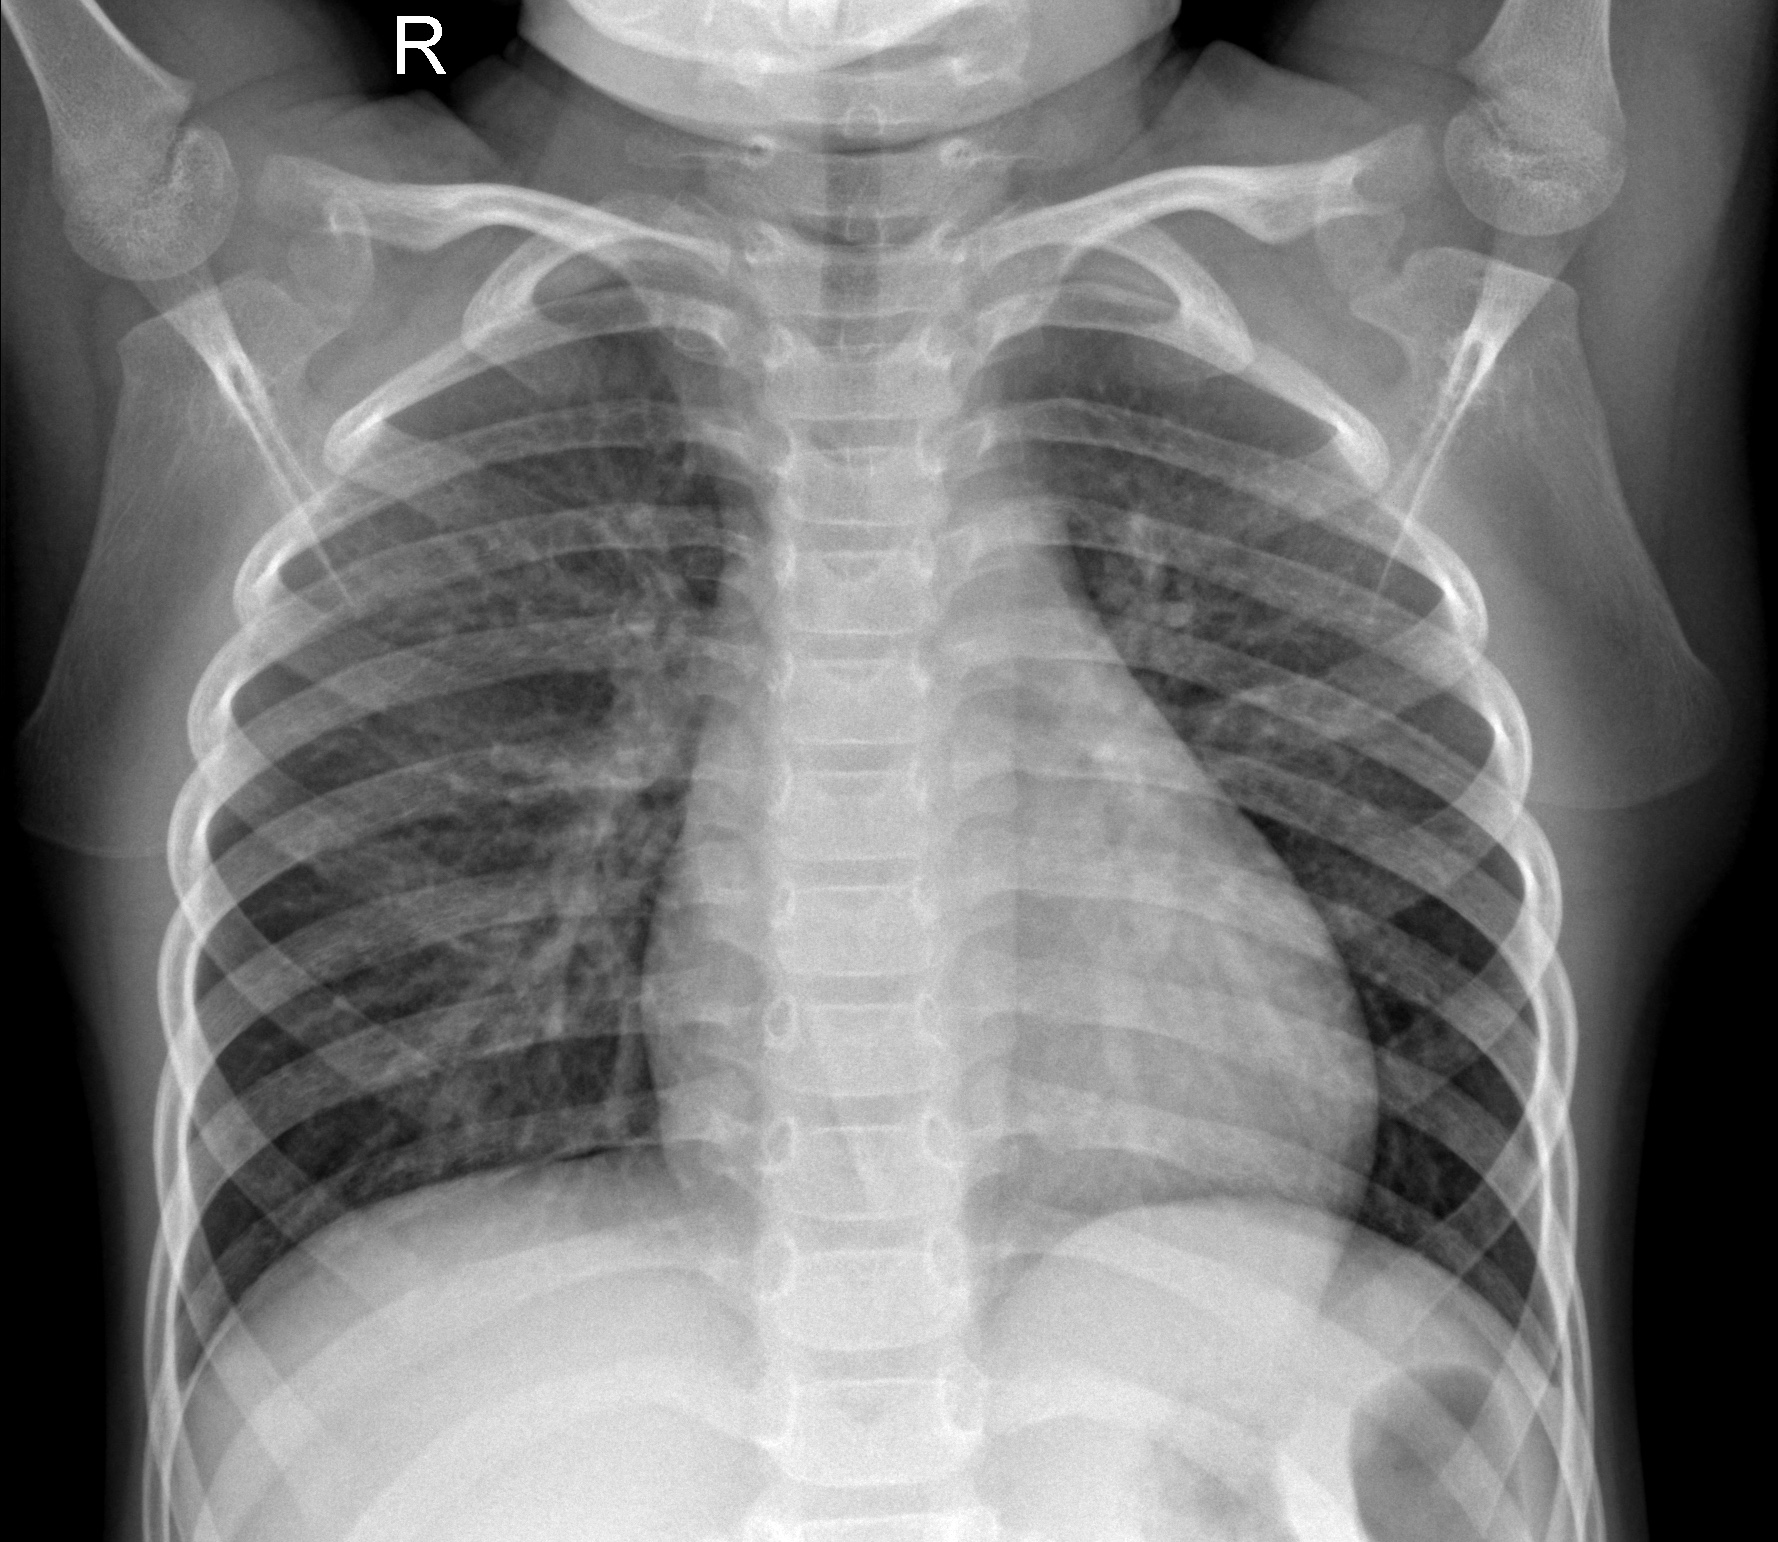
Diagnosis: NORMAL